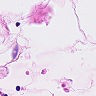
Metastatic tissue present: no